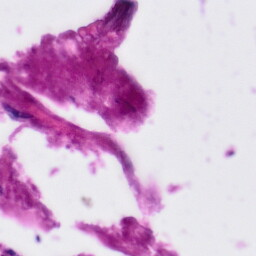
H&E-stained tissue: Tonsil